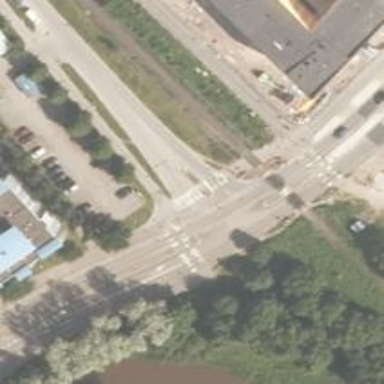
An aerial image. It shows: Railway crossing with lights and saltire markings. It has full barrier for safety.